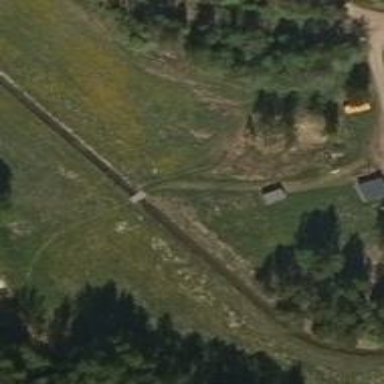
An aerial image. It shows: Shooting range track for the sport shooting.